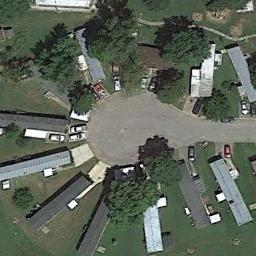
Label: residential